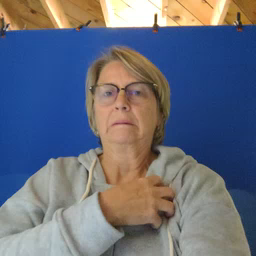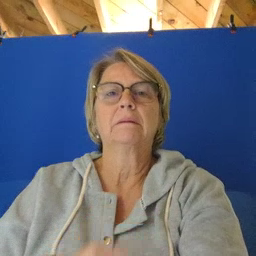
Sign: police